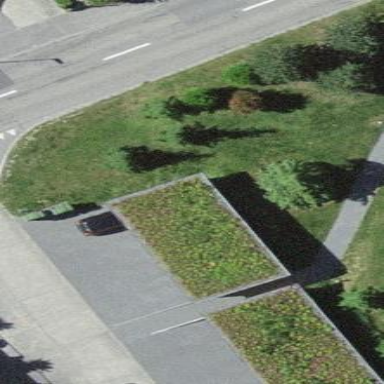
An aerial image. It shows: Garage building.